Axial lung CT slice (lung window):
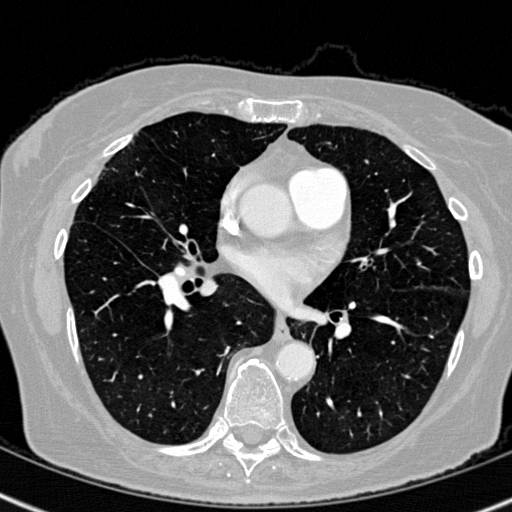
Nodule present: no